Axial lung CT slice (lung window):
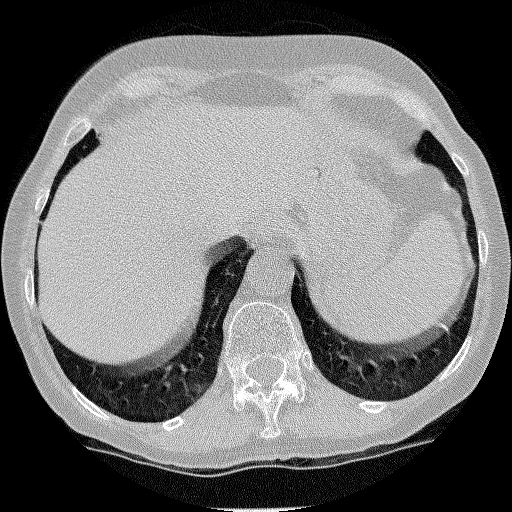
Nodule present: no